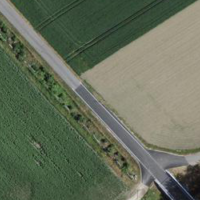
EUNIS habitat code: 52
Species observed at this site:
Corvus corone
Alcedo atthis
Spinus spinus
Larus michahellis
Cygnus olor
Ardea alba
Erithacus rubecula
Tringa glareola
Phoenicurus ochruros
Phoenicurus phoenicurus
Tringa nebularia
Tringa ochropus
Himantopus himantopus
Riparia riparia
Cyanistes caeruleus
Sturnus vulgaris
Troglodytes troglodytes
Chloris chloris
Corvus frugilegus
Passer domesticus
Passer montanus
Turdus merula
Circus aeruginosus
Hirundo rustica
Mergus merganser
Milvus migrans
Turdus pilaris
Milvus milvus
Calidris pugnax
Motacilla alba
Certhia brachydactyla
Tachybaptus ruficollis
Oenanthe oenanthe
Emberiza citrinella
Dendrocopos major
Turdus viscivorus
Buteo buteo
Anthus pratensis
Gallinago gallinago
Chroicocephalus ridibundus
Phylloscopus collybita
Luscinia megarhynchos
Alauda arvensis
Columba livia
Saxicola rubicola
Falco tinnunculus
Ficedula hypoleuca
Bubulcus ibis
Motacilla cinerea
Alopochen aegyptiaca
Linaria cannabina
Anas platyrhynchos
Fringilla coelebs
Coloeus monedula
Ptyonoprogne rupestris
Carduelis carduelis
Columba palumbus
Phalacrocorax carbo
Parus major
Columba oenas
Ciconia nigra
Ciconia ciconia
Falco columbarius